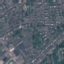
Land use / land cover: Residential